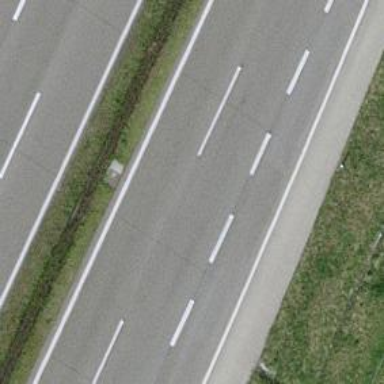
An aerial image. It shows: Motorway.